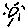
Label: sun